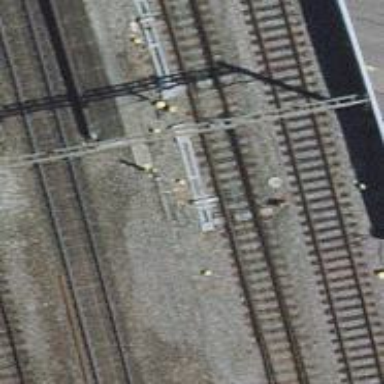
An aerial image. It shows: Single-track railway bridge with contact lines for electrification.